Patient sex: F
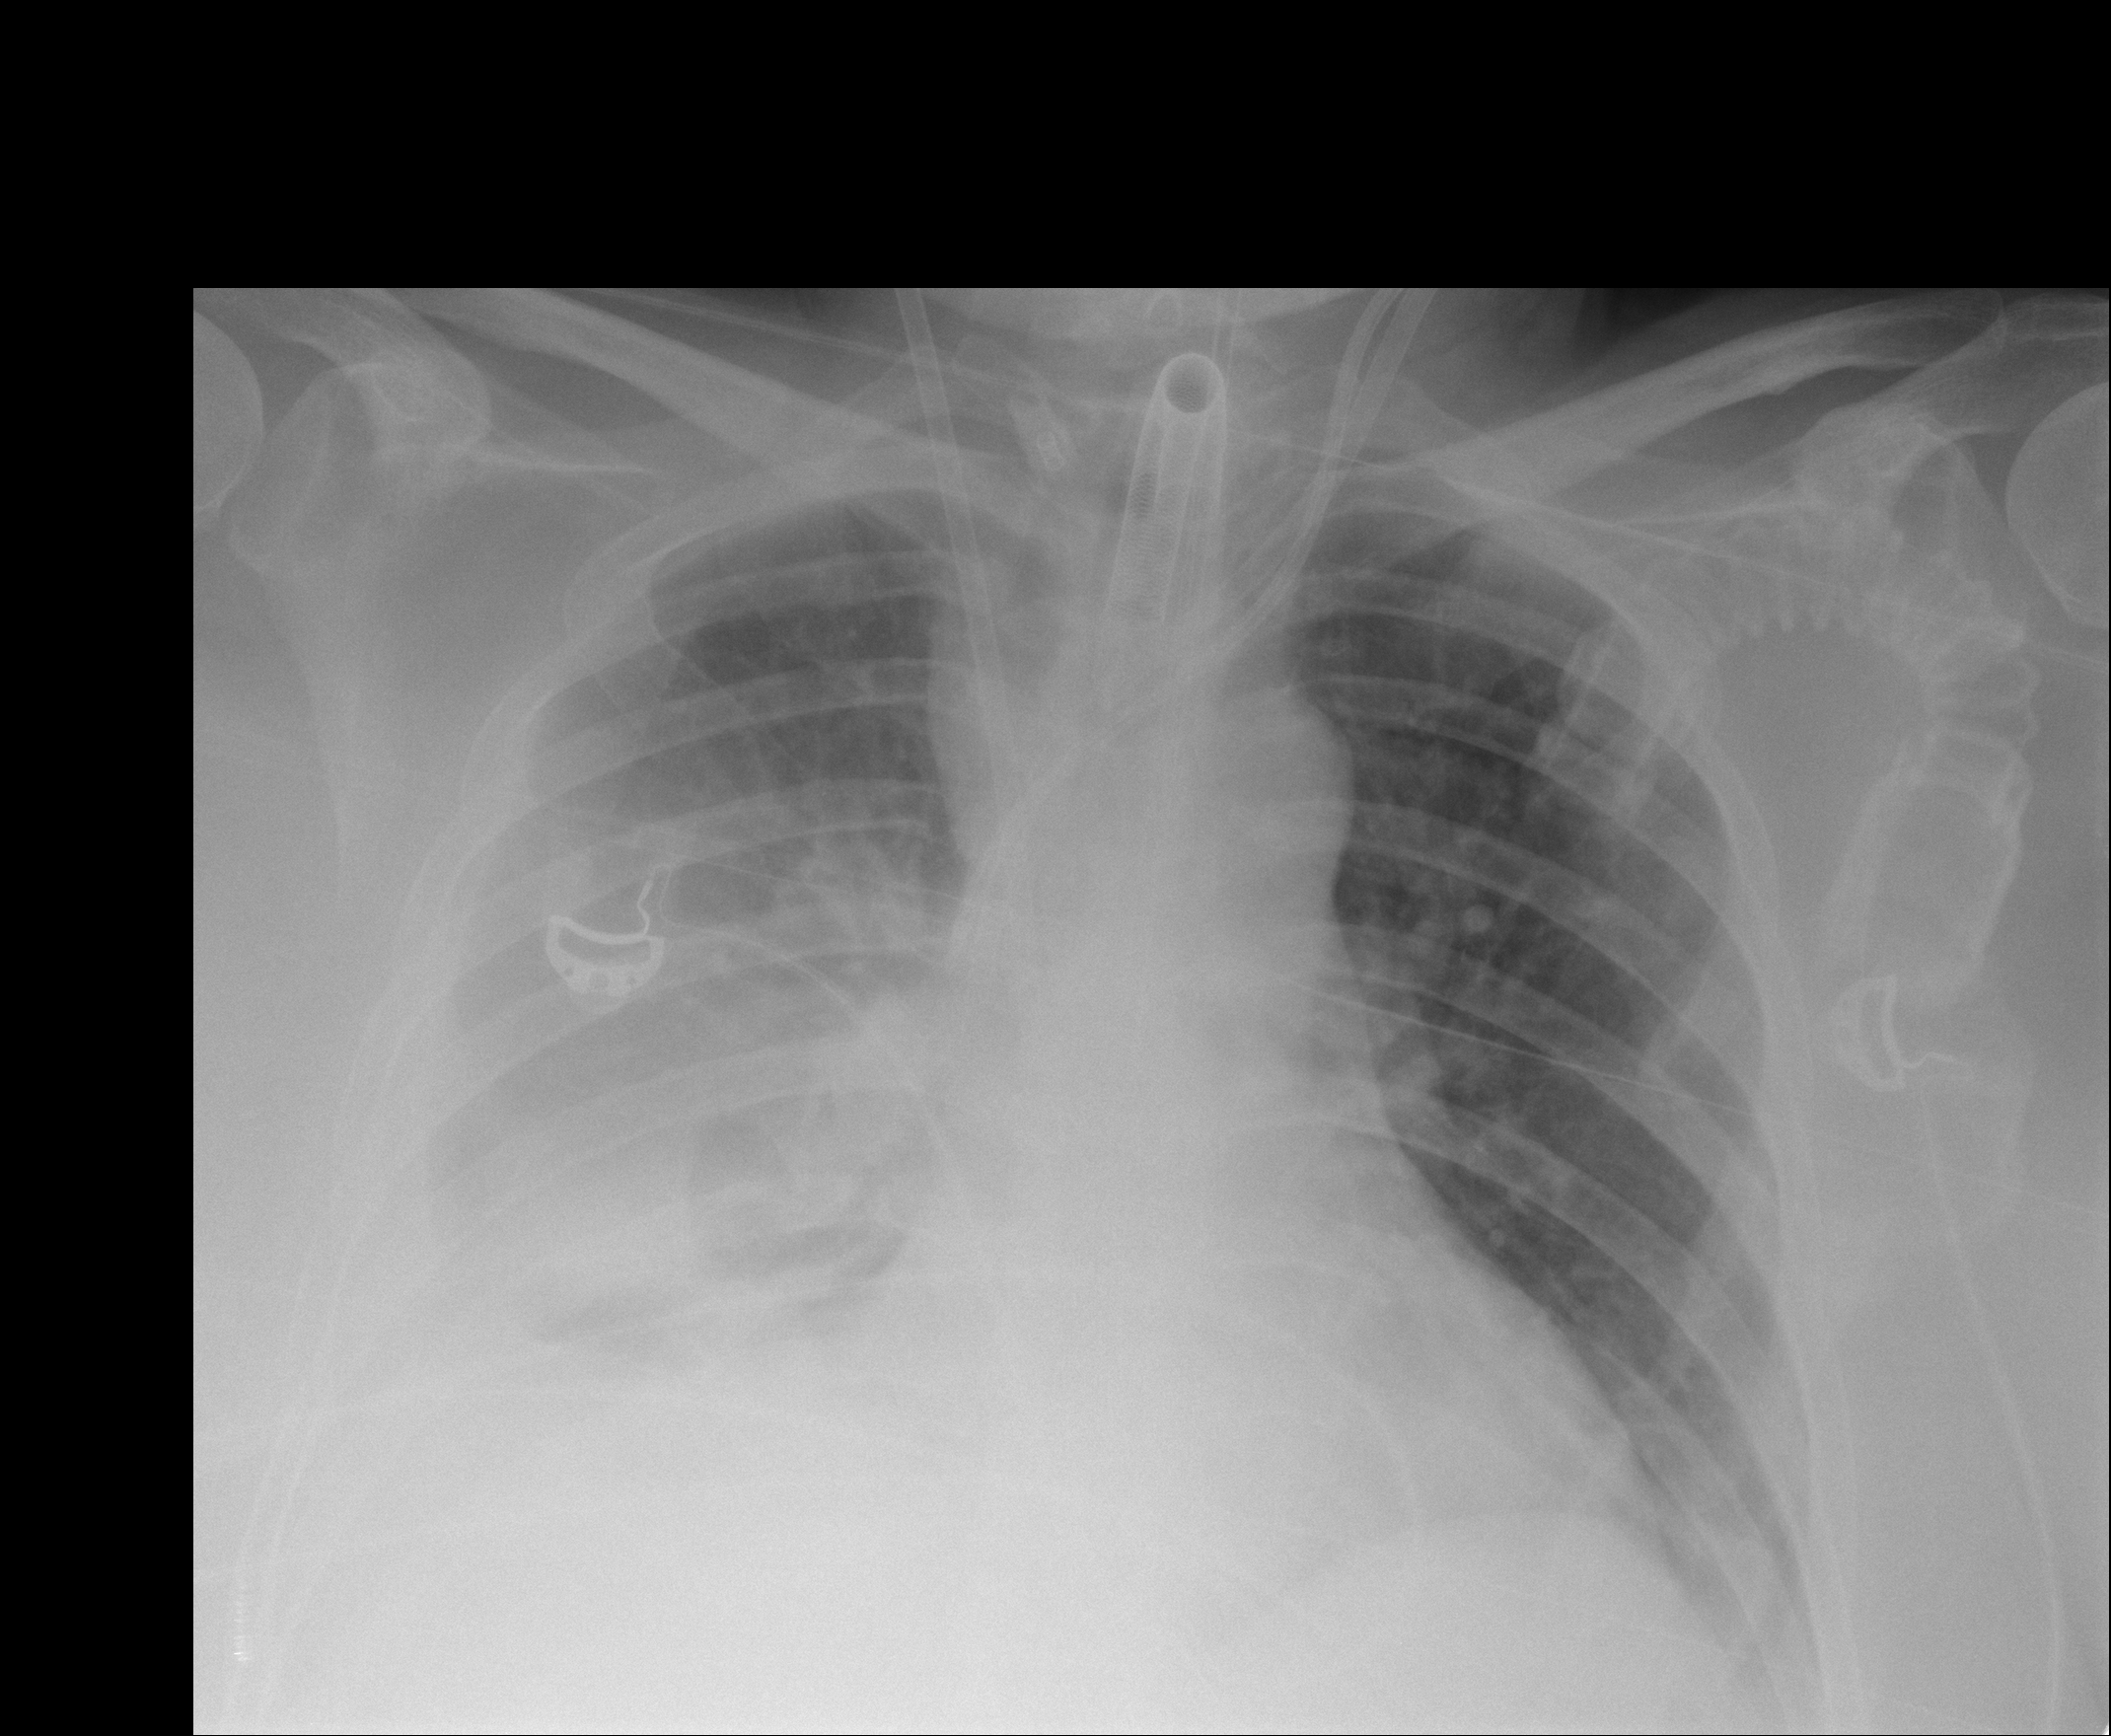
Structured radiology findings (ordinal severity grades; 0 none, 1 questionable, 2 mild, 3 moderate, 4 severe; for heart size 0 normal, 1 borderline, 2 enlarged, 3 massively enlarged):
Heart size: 0
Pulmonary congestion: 0
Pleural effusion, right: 2
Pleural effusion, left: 2
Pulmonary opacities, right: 1
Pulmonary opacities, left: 0
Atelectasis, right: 2
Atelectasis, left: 2